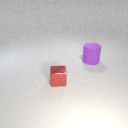
large purple rubber cylinder behind small red metal cube